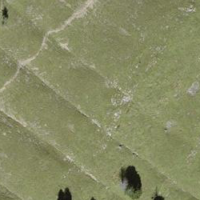
EUNIS habitat code: 26
Species observed at this site:
Silene acaulis